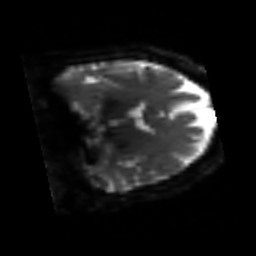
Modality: sbref
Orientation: coronal
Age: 71
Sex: female
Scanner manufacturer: siemens
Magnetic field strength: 3 T
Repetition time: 3.2 s
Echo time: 0.081 s